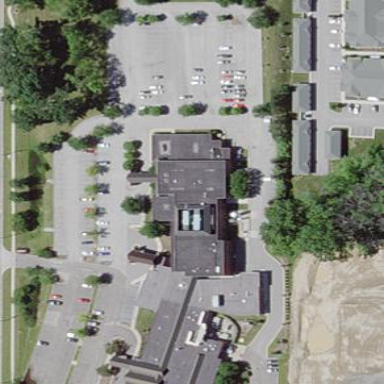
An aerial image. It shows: Healthcare facility identified as hospital.